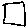
Label: square